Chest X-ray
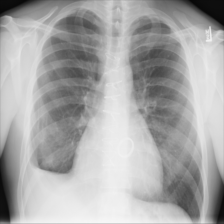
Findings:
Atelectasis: negative
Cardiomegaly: negative
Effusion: negative
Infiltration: negative
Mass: negative
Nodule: negative
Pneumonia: negative
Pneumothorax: negative
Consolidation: negative
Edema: negative
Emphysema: negative
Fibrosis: negative
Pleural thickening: negative
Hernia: negative